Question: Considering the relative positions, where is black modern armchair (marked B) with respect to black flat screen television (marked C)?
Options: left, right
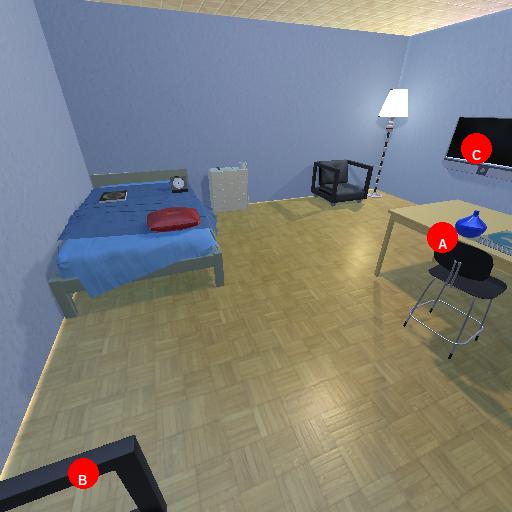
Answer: left